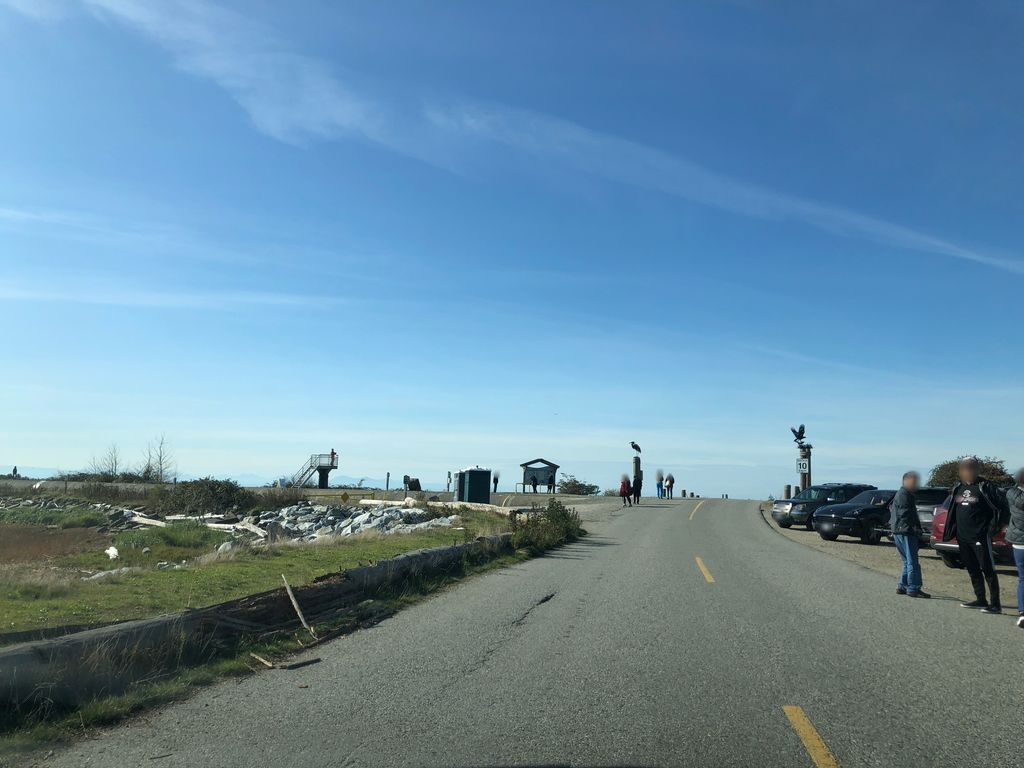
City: vancouver